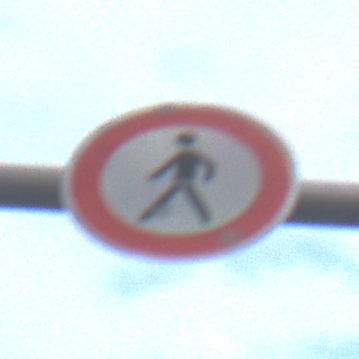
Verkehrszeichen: VerbotFussgaenger
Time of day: MorningAfternoon
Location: Outdoor (Urban)
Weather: Overcast
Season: NotSpecified
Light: Natural